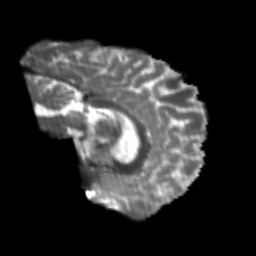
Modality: T2w
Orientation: sagittal
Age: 21
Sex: male
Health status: healthy
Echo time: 0.074 s